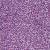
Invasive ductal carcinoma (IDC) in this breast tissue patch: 1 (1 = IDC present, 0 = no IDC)